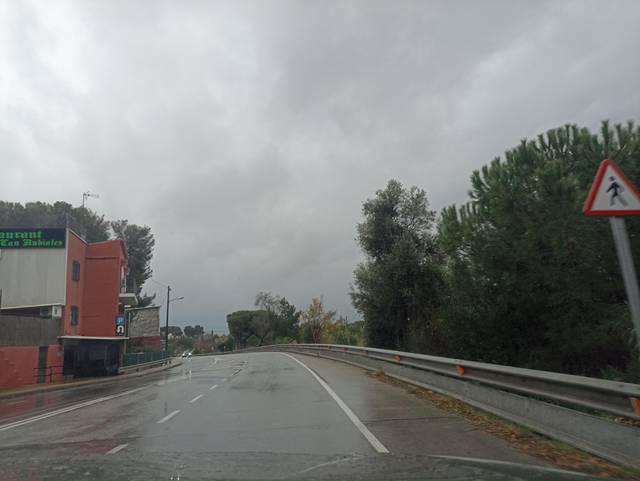
Region: Spain
Coordinates: 41.477, 2.234